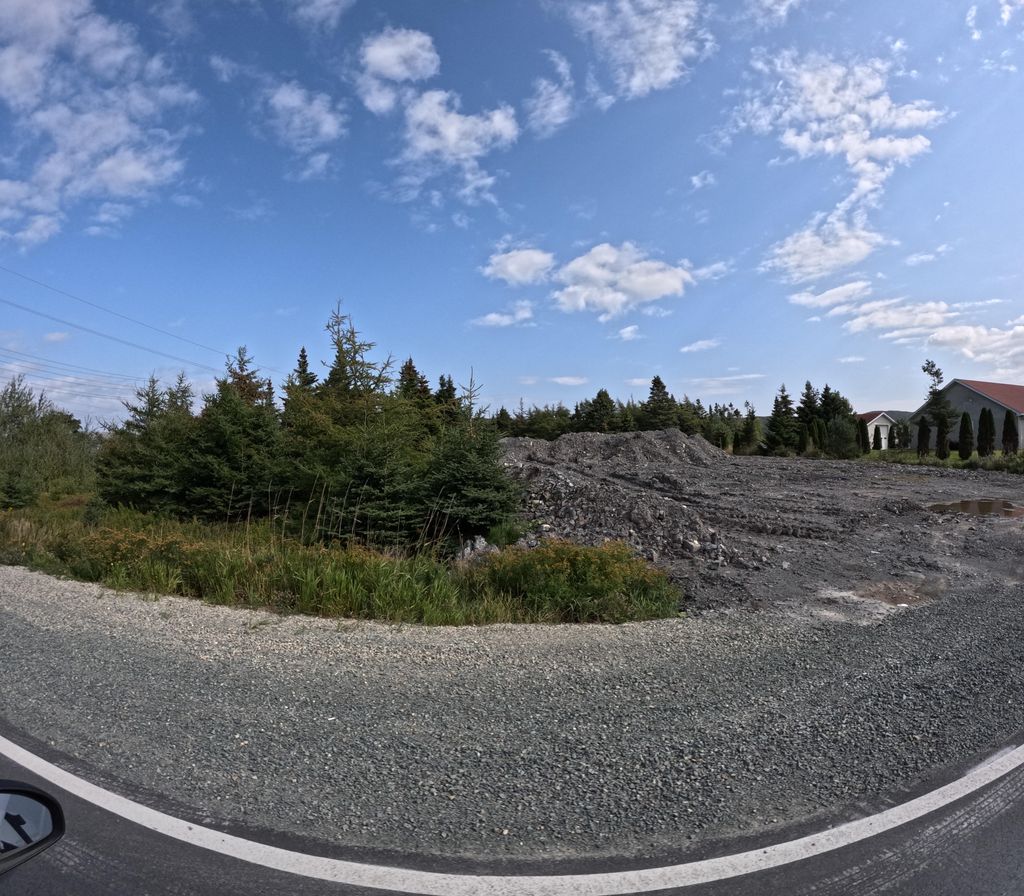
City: st_johns